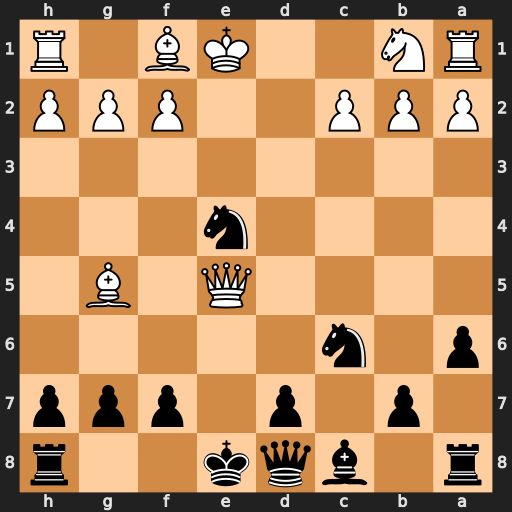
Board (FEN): r1bqk2r/1p1p1ppp/p1n5/4Q1B1/4n3/8/PPP2PPP/RN2KB1R
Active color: b
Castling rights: KQkq
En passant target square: -
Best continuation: Nxe5 Bxd8 Kxd8